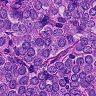
Metastatic tissue present: yes